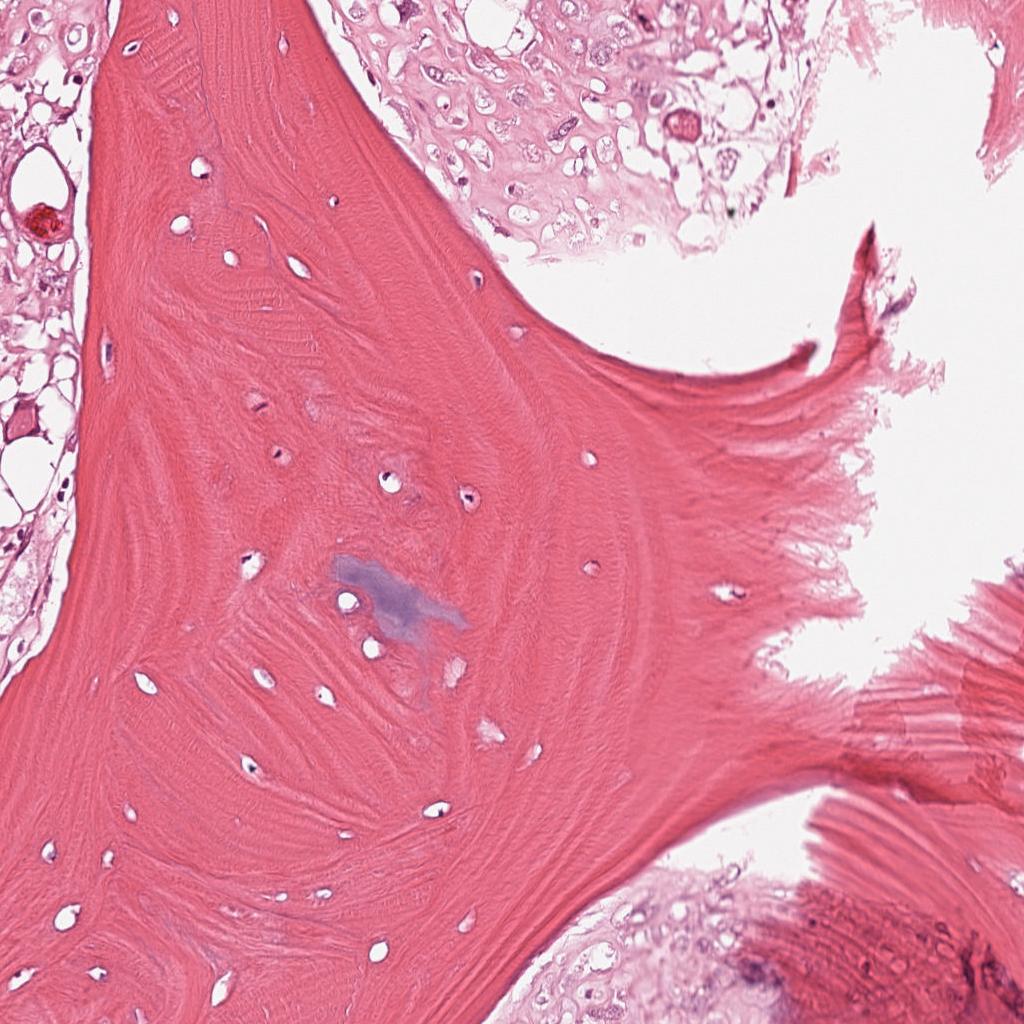
Label: Viable